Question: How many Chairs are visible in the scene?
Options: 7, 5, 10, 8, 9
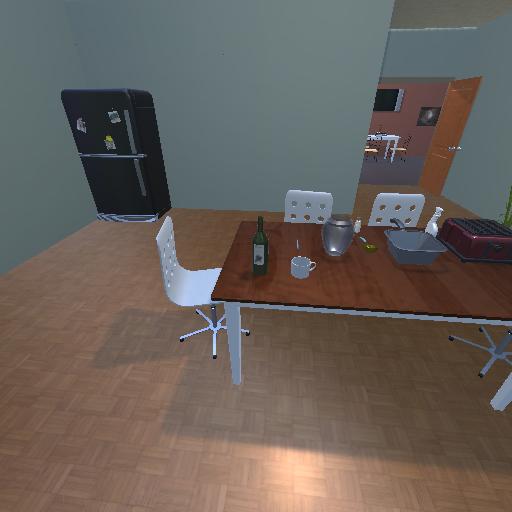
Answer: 7